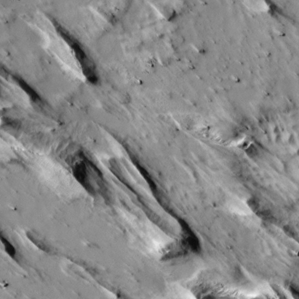
Label: non_frost